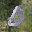
Label: 0